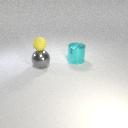
small yellow rubber sphere above large gray metal sphere